Question: i have implemented a WCF RESTful webservice which takes parameters though raw body during 'http POST'.when tested over '"POSTMAN"' chrome extension it gives desired results like in the below images:

Now i want to get the same result while consuming the same service through an ASP web application using below code
'''
JavaScriptSerializer ser = new JavaScriptSerializer();
var request = (HttpWebRequest)WebRequest.Create("http://192.168.0.19/SSARESTservice/SSA/IMEIVerification");
request.Method = "POST";
request.ContentType = "application/json";
DeviceData data = new DeviceData() { IMEI = "352423061590616" };
string str = ser.Serialize(data);
byte[] databyte = System.Text.Encoding.UTF8.GetBytes(str);
request.ContentLength = databyte.Length;
var reqStrm = request.GetRequestStream();
reqStrm.Write(databyte, 0, databyte.Length);
var response = (HttpWebResponse)request.GetResponse();
var respStrm = response.GetResponseStream();
StreamReader reader = new StreamReader(respStrm);
string bodyprm = reader.ReadToEnd();
'''
but while executing the above code poses the following error
> The remote server returned an error: (400) Bad Request.Description: An unhandled exception occurred during the execution of the current web request. Please review the stack trace for more information about the error and where it originated in the code.
>
Line 34: 'var response = (HttpWebResponse)request.GetResponse();'
Here is my operation contract
'''
[WebInvoke(UriTemplate = "IMEIVerification", Method = "POST", ResponseFormat= WebMessageFormat.Json, RequestFormat = WebMessageFormat.Json,BodyStyle=WebMessageBodyStyle.WrappedRequest)
[OperationContract]
JsonResponseProps VerifyDevice(DeviceData data);
'''
And the implementation
'''
public JsonResponseProps VerifyDevice(DeviceData data)
{
JsonResponseProps jis = new JsonResponseProps();
using (con = new SqlConnection(connection))
{
con.Open();
cmd = new SqlCommand("select IMEI from dbo.tbl_master_Devicedata where IMEI='" + data.IMEI + "'", con);
var IMEI = cmd.ExecuteScalar();
if (IMEI != null)
{
jis.msg = "Verification Successful";
jis.success = "true";
}
else
{
jis.msg = "Verification Failed";
jis.success = "false";
}
con.Close();
}
return jis;
}
'''
Thank you
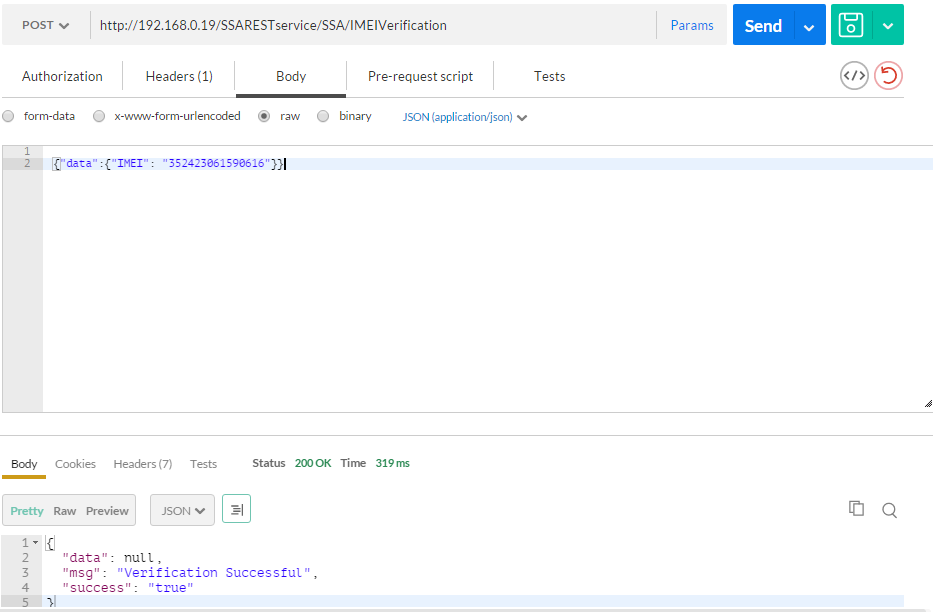
Answer: The problem is that with POSTMAN you send:
'''
{"data":{"IMEI":"352423061590616"}}
'''
but when you inspect the serialized data from
'''
JavaScriptSerializer ser = new JavaScriptSerializer();
DeviceData data = new DeviceData() { IMEI = "352423061590616" };
string str = ser.Serialize(data);
'''
You'll see that the wireformat is:
'''
{"IMEI":"352423061590616"}
'''
And that doesn't map well on your 'data' argument.
To resolve this add an extra class for the purpose of Root container. It has a data property from the type 'DeviceData' to hold your actual payload. The code to serialize would look like this:
'''
// container with a data property
// this one is being serialized
public class Root
{
public DeviceData data { get; set; }
}
public class DeviceData
{
public string IMEI { get; set; }
}
protected void CallIMEIVerfication()
{
JavaScriptSerializer ser = new JavaScriptSerializer();
DeviceData data = new DeviceData() { IMEI = "352423061590616" };
var root = new Root { data=data };
string str = ser.Serialize(root);
// rest of your code
}
'''